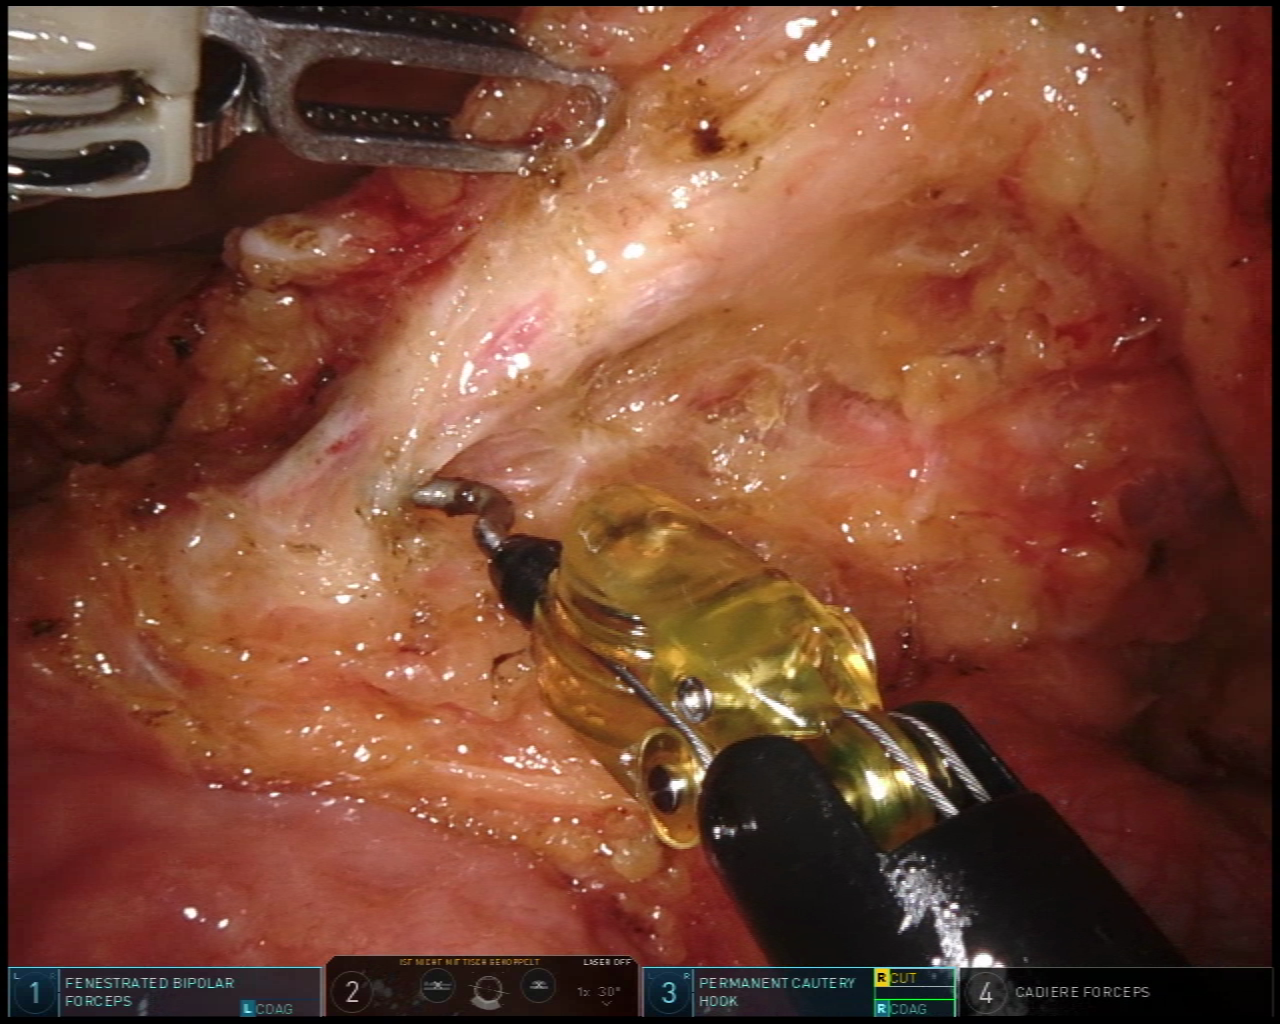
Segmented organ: inferior_mesenteric_artery
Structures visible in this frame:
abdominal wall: no
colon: no
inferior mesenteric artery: yes
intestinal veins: no
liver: no
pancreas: no
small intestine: yes
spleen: no
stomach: no
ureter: no
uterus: no
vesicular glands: no